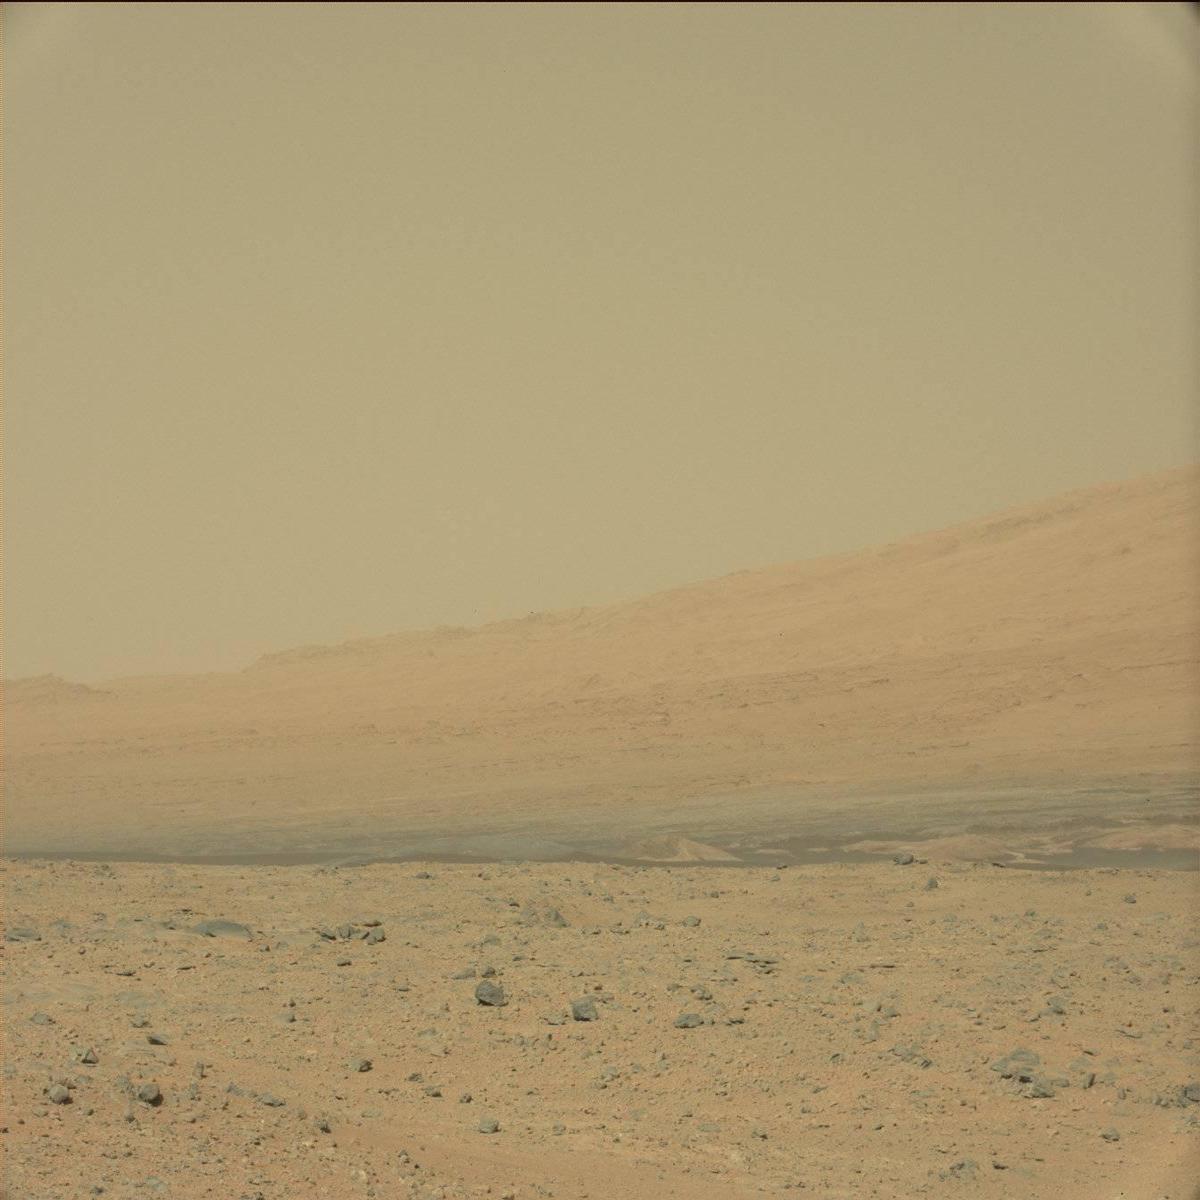
Terrain classes present: Bedrock, Ridge, Rock, Sand / Soil, Sky